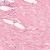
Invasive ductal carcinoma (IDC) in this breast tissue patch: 0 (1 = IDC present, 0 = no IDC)